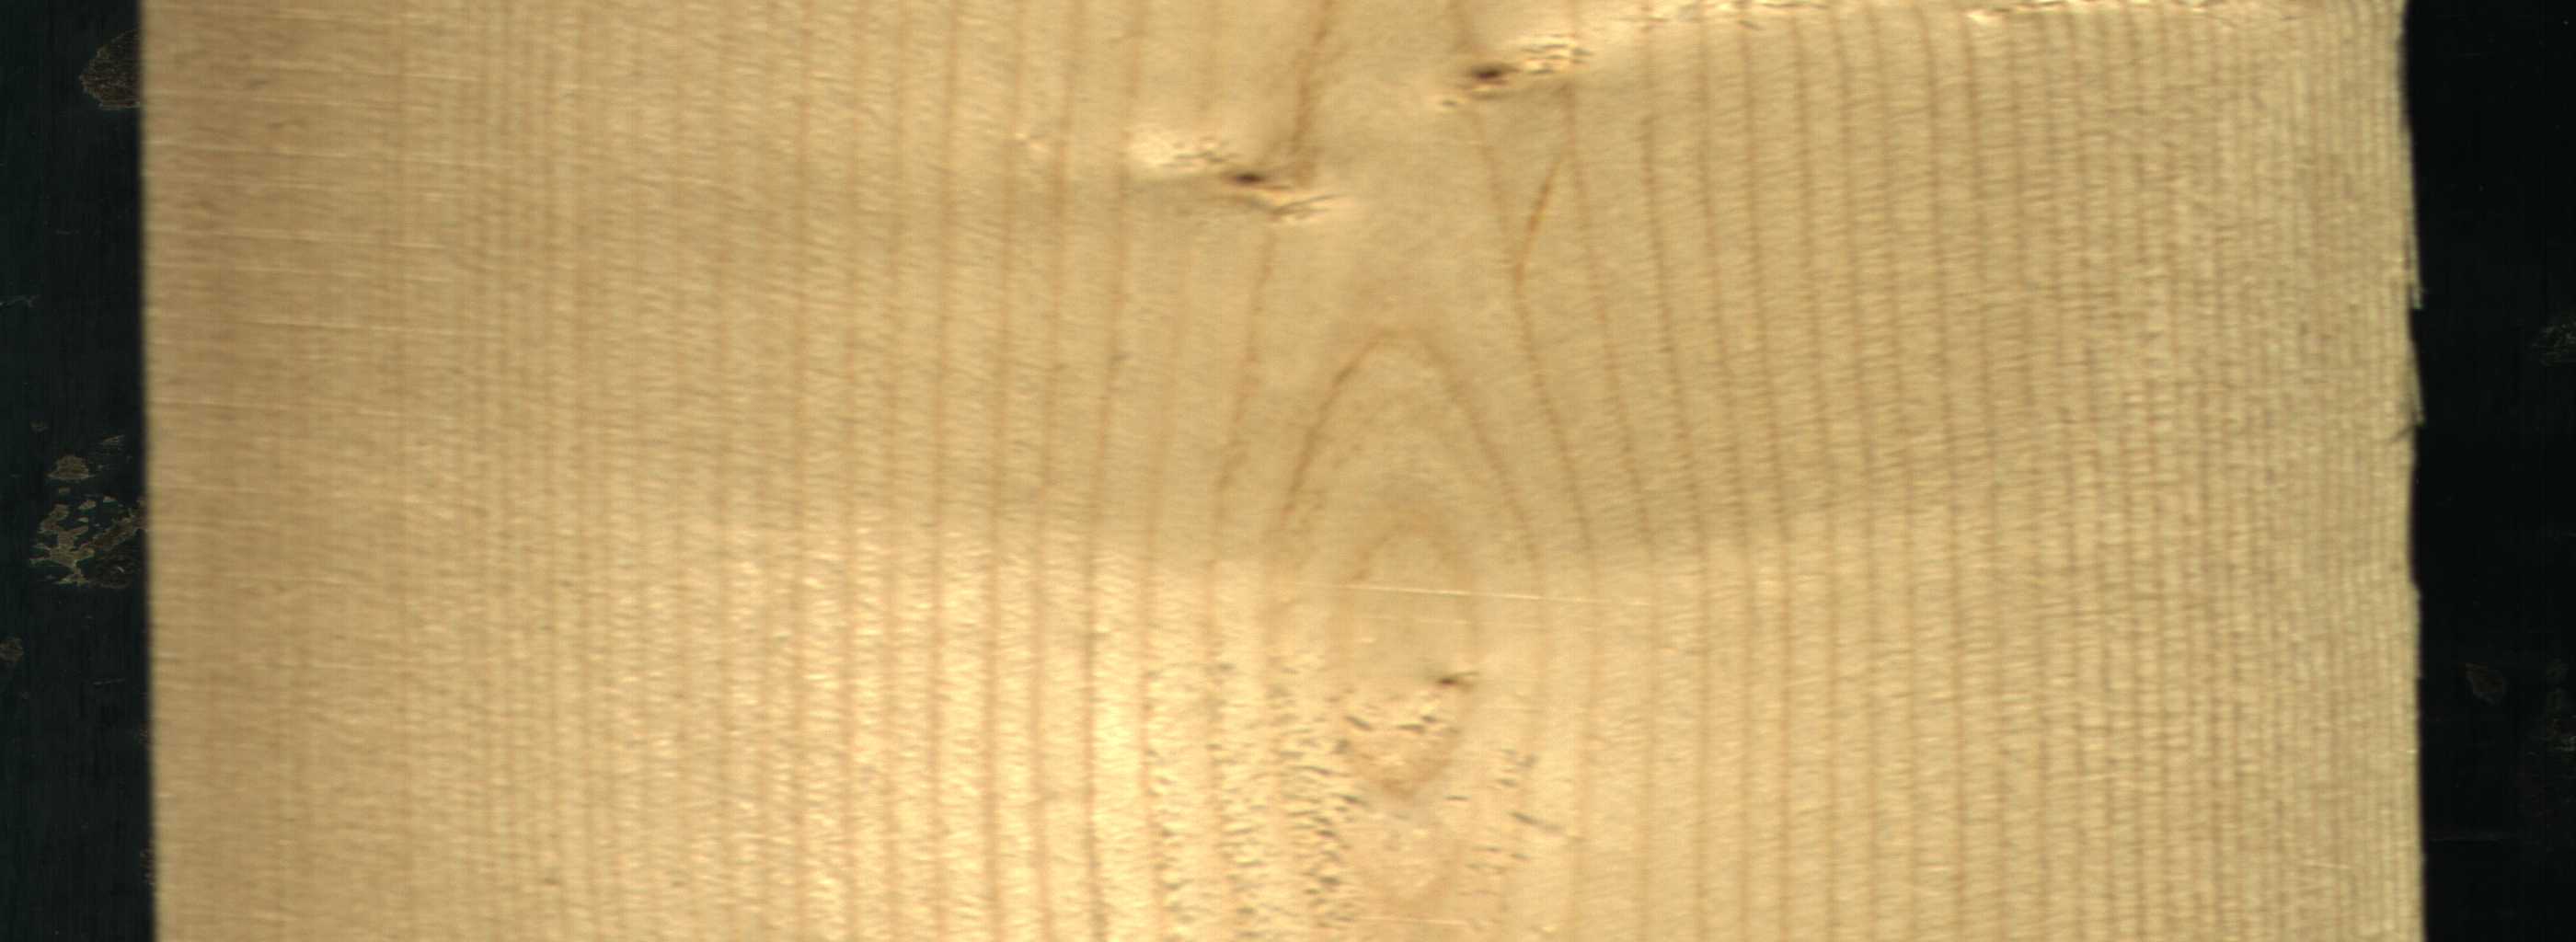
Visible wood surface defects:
Live_Knot
Live_Knot